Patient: sex M, age 32
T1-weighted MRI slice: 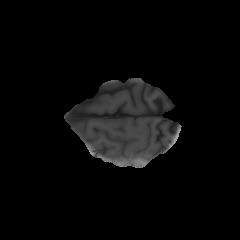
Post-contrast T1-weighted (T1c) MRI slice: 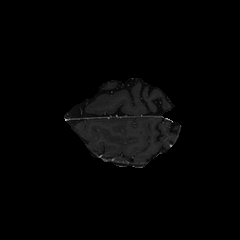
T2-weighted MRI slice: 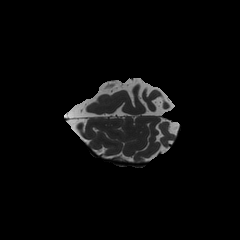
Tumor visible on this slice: no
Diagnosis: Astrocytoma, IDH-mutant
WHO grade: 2